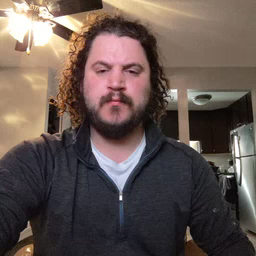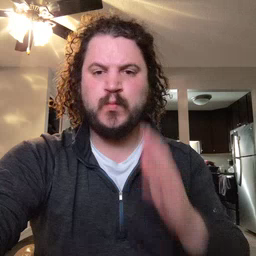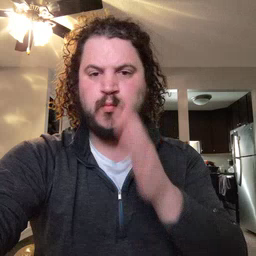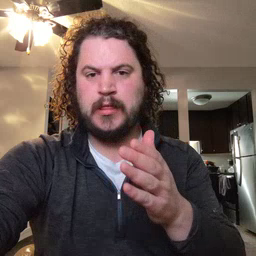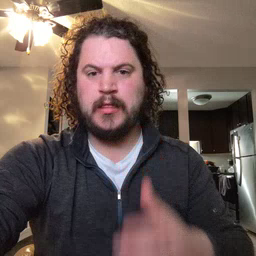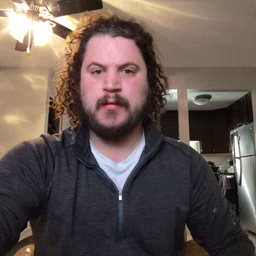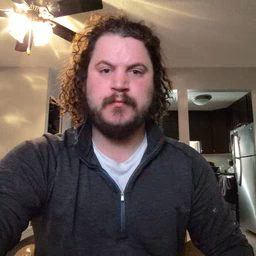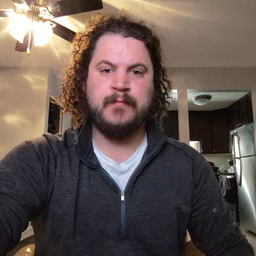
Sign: will